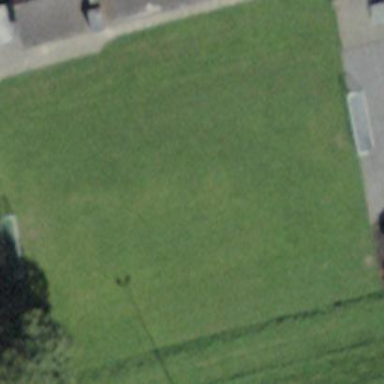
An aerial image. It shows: Soccer pitch for leisureland activities.